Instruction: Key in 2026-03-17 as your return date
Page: home
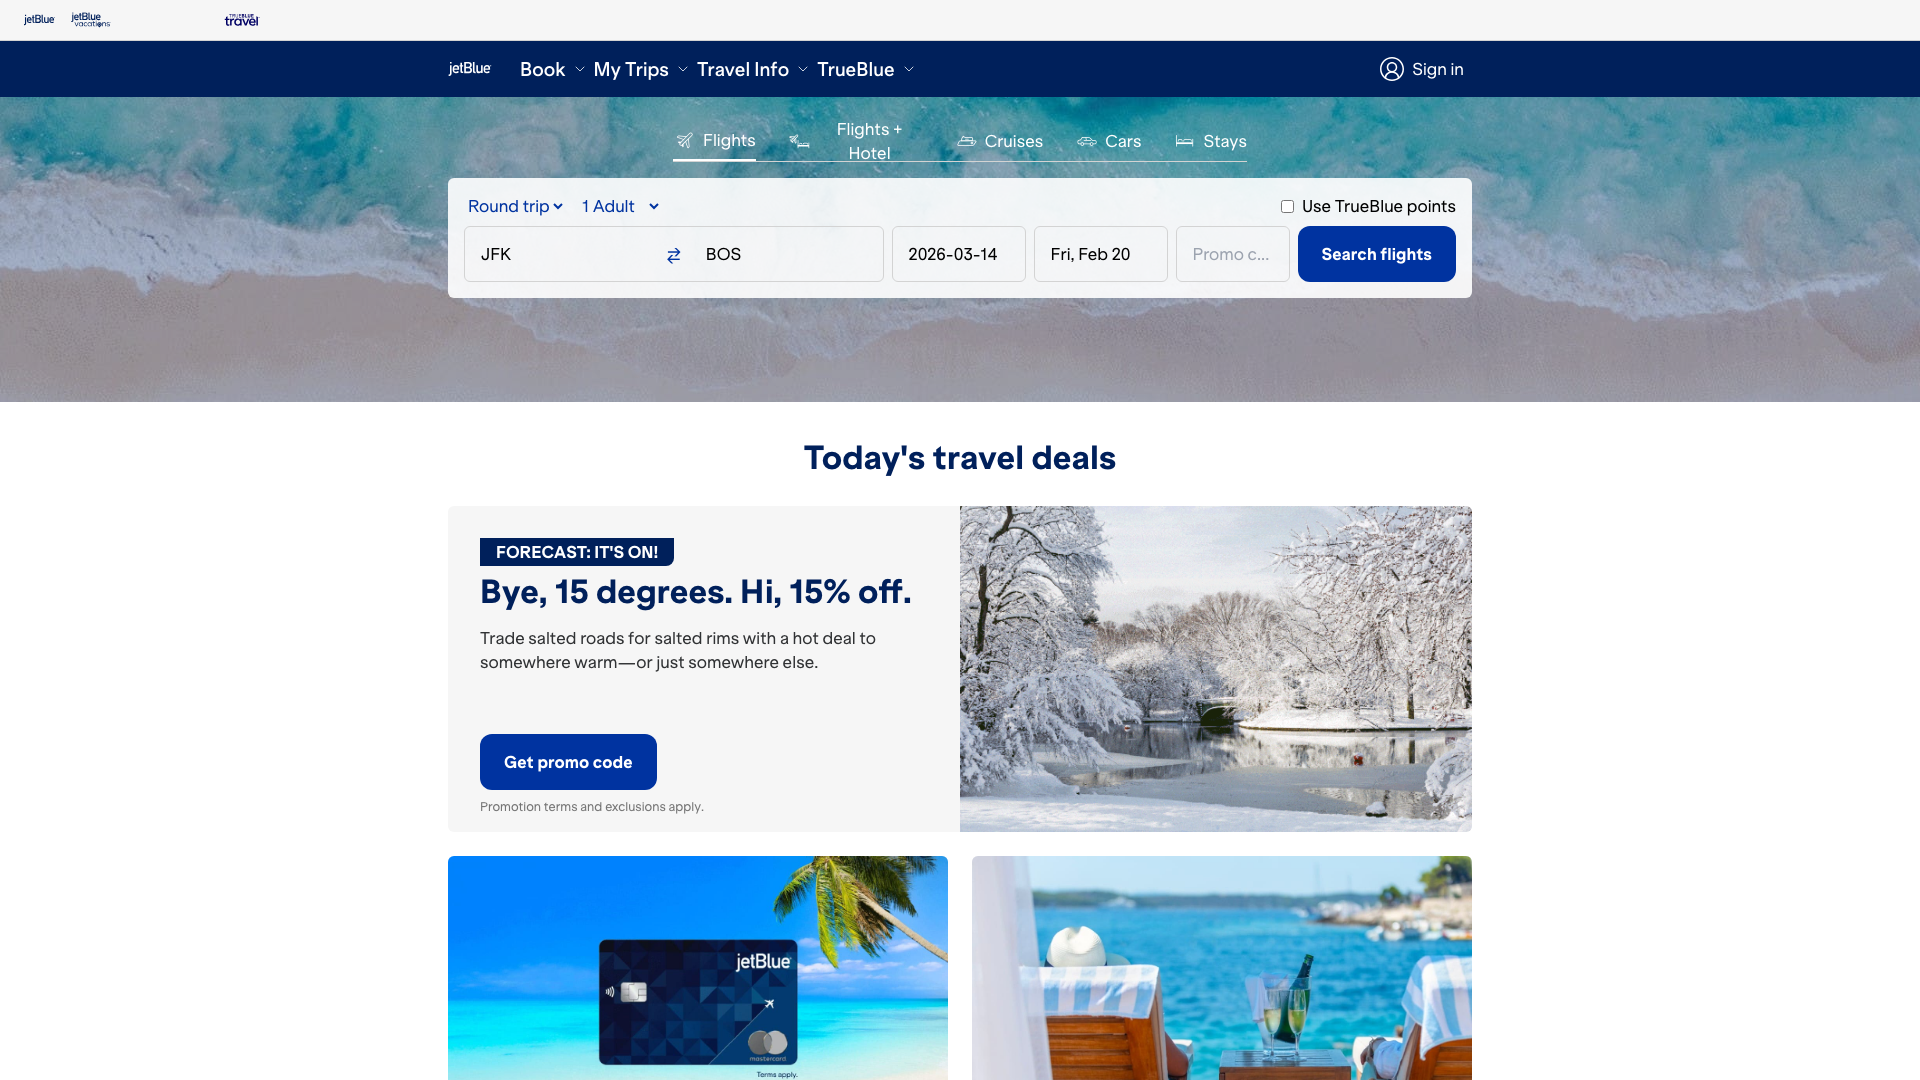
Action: type